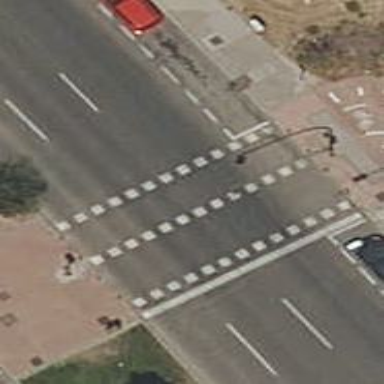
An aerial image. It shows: Crossing with traffic signals.